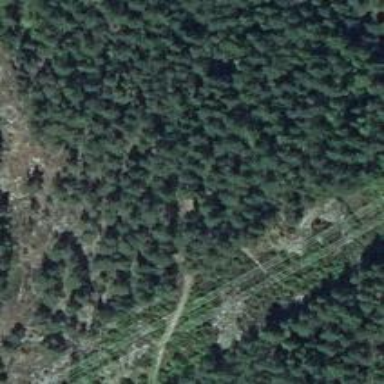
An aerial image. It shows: Path with excellent visibility for trail.